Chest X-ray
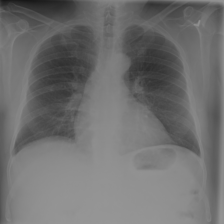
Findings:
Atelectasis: negative
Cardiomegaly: positive
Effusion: negative
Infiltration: negative
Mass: negative
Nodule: positive
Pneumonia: negative
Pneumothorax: negative
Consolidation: negative
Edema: negative
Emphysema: negative
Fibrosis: negative
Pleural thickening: negative
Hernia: negative